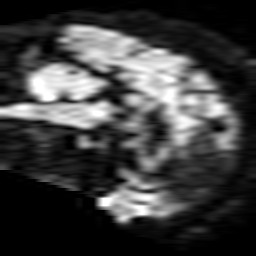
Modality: TRACE
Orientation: sagittal
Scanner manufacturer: philips
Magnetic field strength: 1.5 T
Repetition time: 3.144 s
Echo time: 0.06163 s